Question: I'm making a messaging system and it has a lot of AJAX. I'm trying to add a bulk actions feature with check boxes. I've added the checkboxes, but my problem is that I don't know how to make something happen to the selected messages.
Here's my function that happens whenever a checkbox is clicked:
'''
function checkIt(id) {
if ($('#checkbox_' + id).is(':checked')) {
$('#' + id).addClass("selected");
}
else {
$('#' + id).removeClass("selected");
}
}
'''
But, I don't know where to go from there.

Here is some example markup for one of the lines [generated by PHP] of the list of messages:
'''
<div class="line" id="33" >
<span class="inbox_check_holder">
<input type="checkbox" name="checkbox_33" onclick="checkIt(33)" id="checkbox_33" class="inbox_check" />
<span class="star_clicker" id="star_33" onclick="addStar(33)" title="Not starred">
<img id="starimg_33" class="not_starred" src="images/blank.gif">
</span>
</span>
<div class="line_inner" style="display: inline-block;" onclick="readMessage(33, 'Test')">
<span class="inbox_from">Nathan</span>
<span class="inbox_subject" id="subject_33">Test</span>
<span class="inbox_time" id="time_33" title="">[Time sent]</span>
</div>
</div>
'''
As you can see, each line has the 'id' attribute set to the actual message ID.
In my function above you can see how I check it. But, now what I need to do is when the "Delete" button is clicked, send an AJAX request to delete all of the selected messages.
Here is what I currently have for the delete button:
'''
$('#delete').click(function() {
if($('.inbox_check').is(':checked')) {
}
else {
alertBox('No messages selected.'); //this is a custom function
}
});
'''
I will also be making bulk and buttons so once I know how to make this bulk Delete work, I can use that same method to do these other things.
And for the PHP part, how would I delete all them that get sent in the AJAX request with a 'mysql_query'? I know it would have to have something to do with an array, but I just don't know the code to do this.
Thanks in advance!
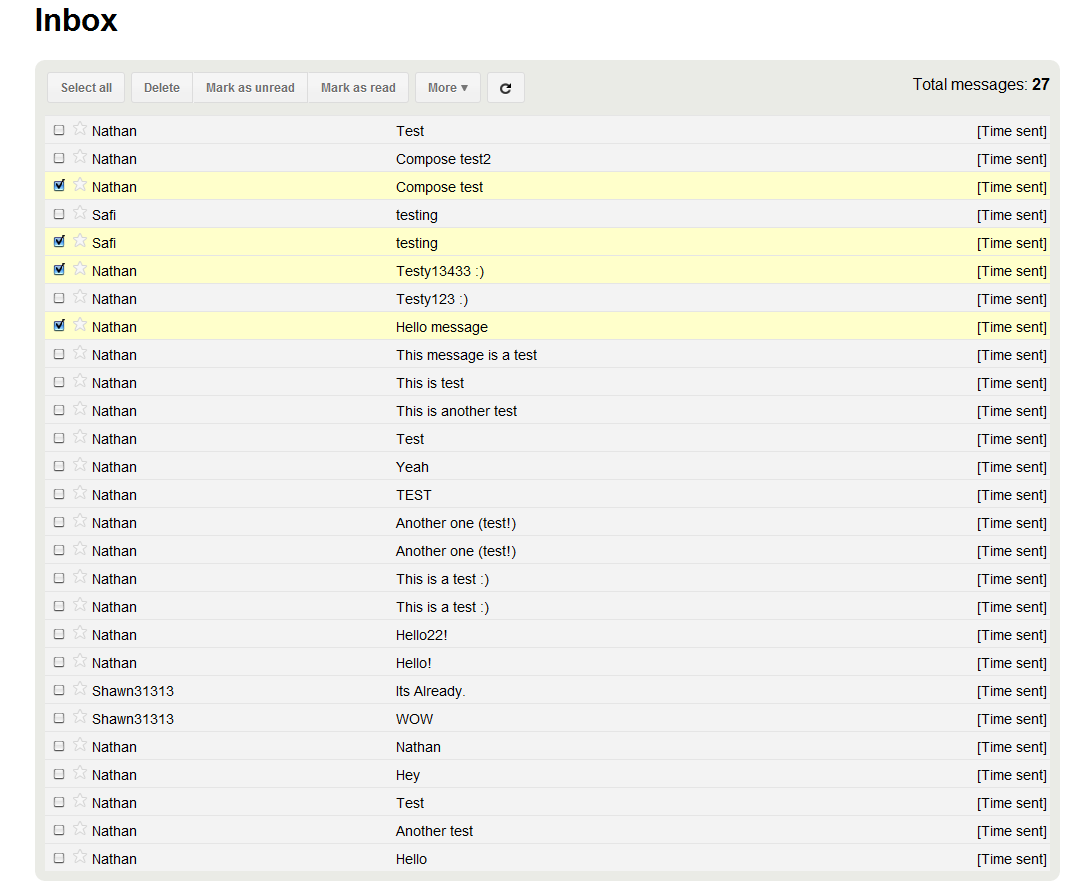
Answer: How about this
'''
$('#delete').click(function() {
var checked = $('.inbox_check:checked');
var ids = checked.map(function() {
return this.value; // why not store the message id in the value?
}).get().join(",");
if (ids) {
$.post(deleteUrl, {idsToDelete:ids}, function() {
checked.closest(".line").remove();
});
}
else {
alertBox('No messages selected.'); // this is a custom function
}
});
'''
Just as a side comment, you don't need to be generating those incremental ids. You can eliminate a lot of that string parsing and leverage jQuery instead. First, store the message id in the value of the checkbox. Then, in any click handler for a given line:
'''
var line = $(this).closest(".line"); // the current line
var isSelected = line.has(":checked"); // true if the checkbox is checked
var msgId = line.find(":checkbox").val(); // the message id
var starImg = line.find(".star_clicker img"); // the star image
'''